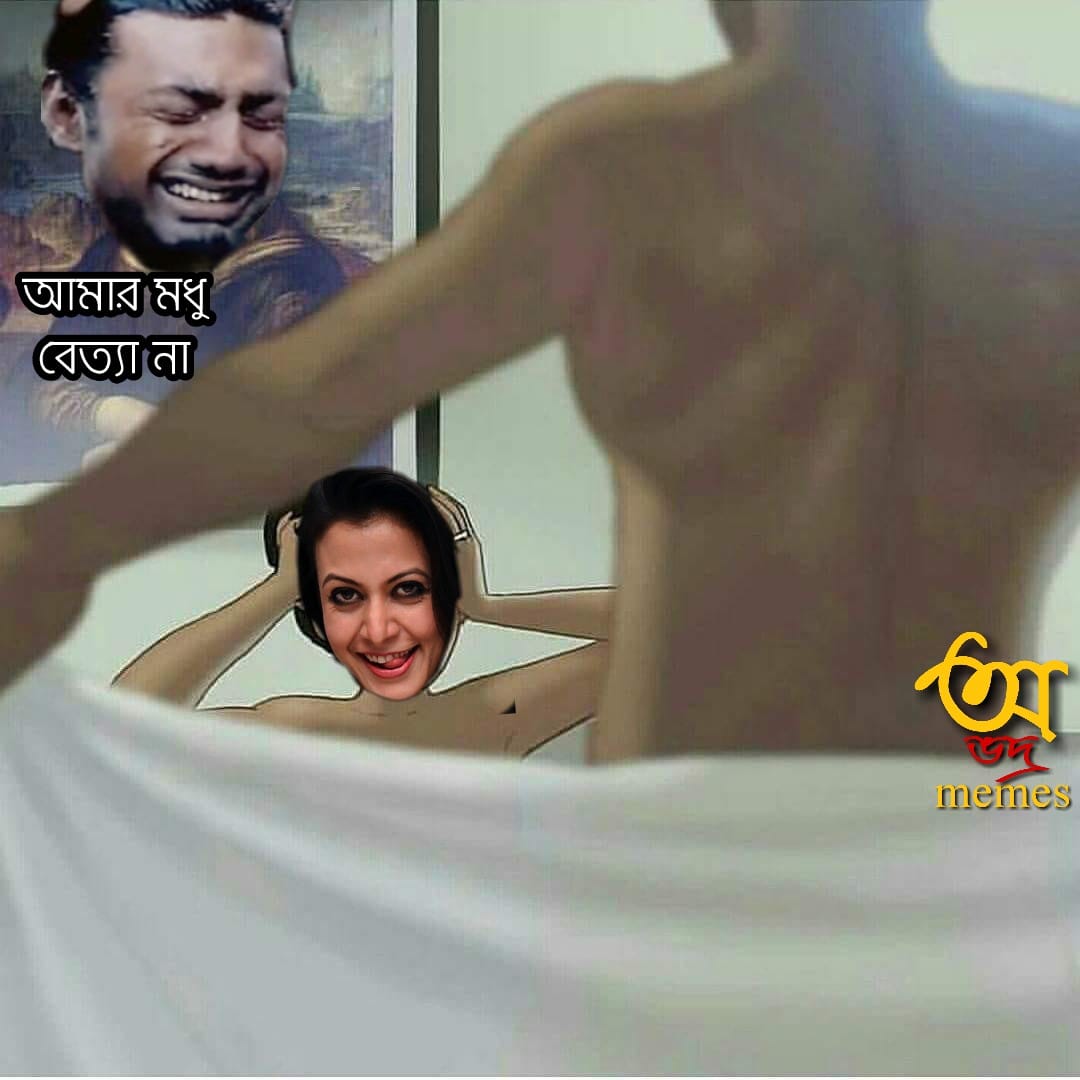
Caption: আমার মধু বেত্যা না
Label: hate